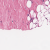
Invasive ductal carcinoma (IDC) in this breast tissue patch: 0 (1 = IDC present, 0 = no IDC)